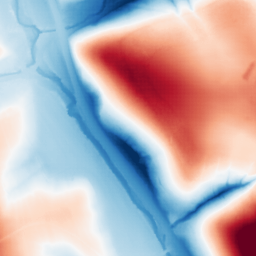
Category: classical
Decomposition family: gaussian_anisotropic
Decomposition parameters: sigma_x: 50
sigma_y: 50
Upsampling method: sinc_hamming
Upsampling parameters: scale: 2
kernel_size: 4
Upsampling scale: 2